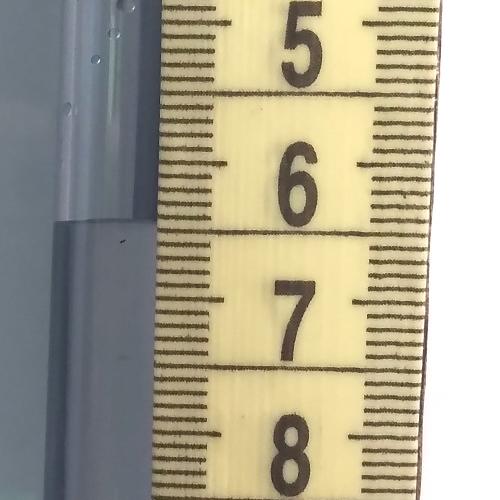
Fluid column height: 6.4 cm